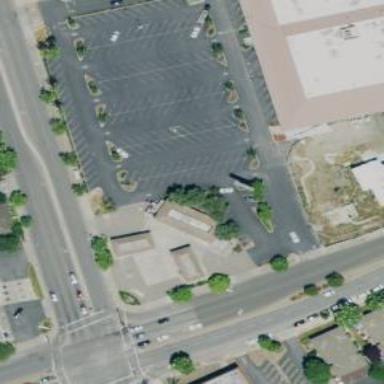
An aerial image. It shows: Convenience shop.